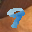
Label: 9